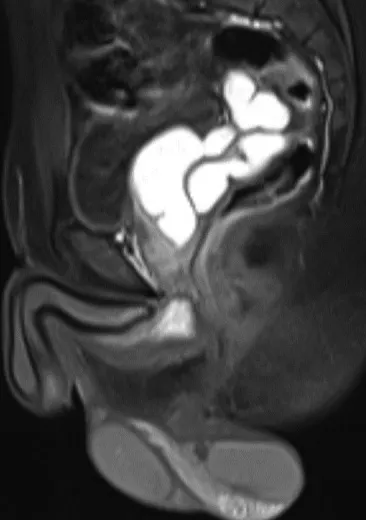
Sagittal.
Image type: radiology (mri)